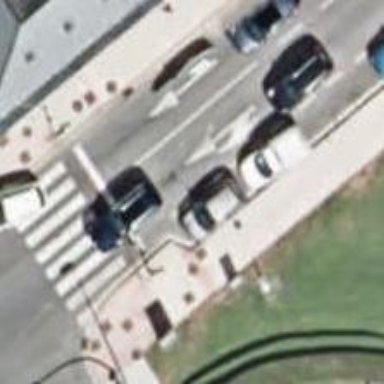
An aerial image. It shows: Road with traffic signals.